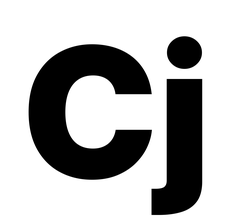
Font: Inter_Black